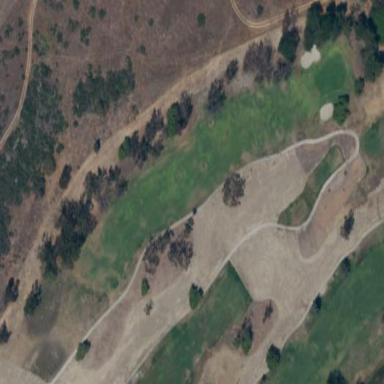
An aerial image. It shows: Area with grass used as rough in golf course.